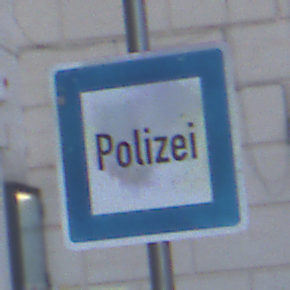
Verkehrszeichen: Polizei
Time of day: SunriseSunset
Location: Outdoor (Urban)
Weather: Clear
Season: NotSpecified
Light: Natural